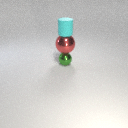
small cyan rubber cylinder above small green metal sphere